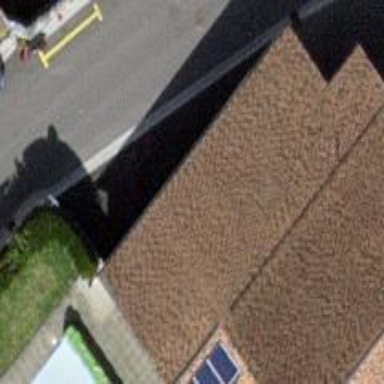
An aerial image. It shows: View of roof of building.